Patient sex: M
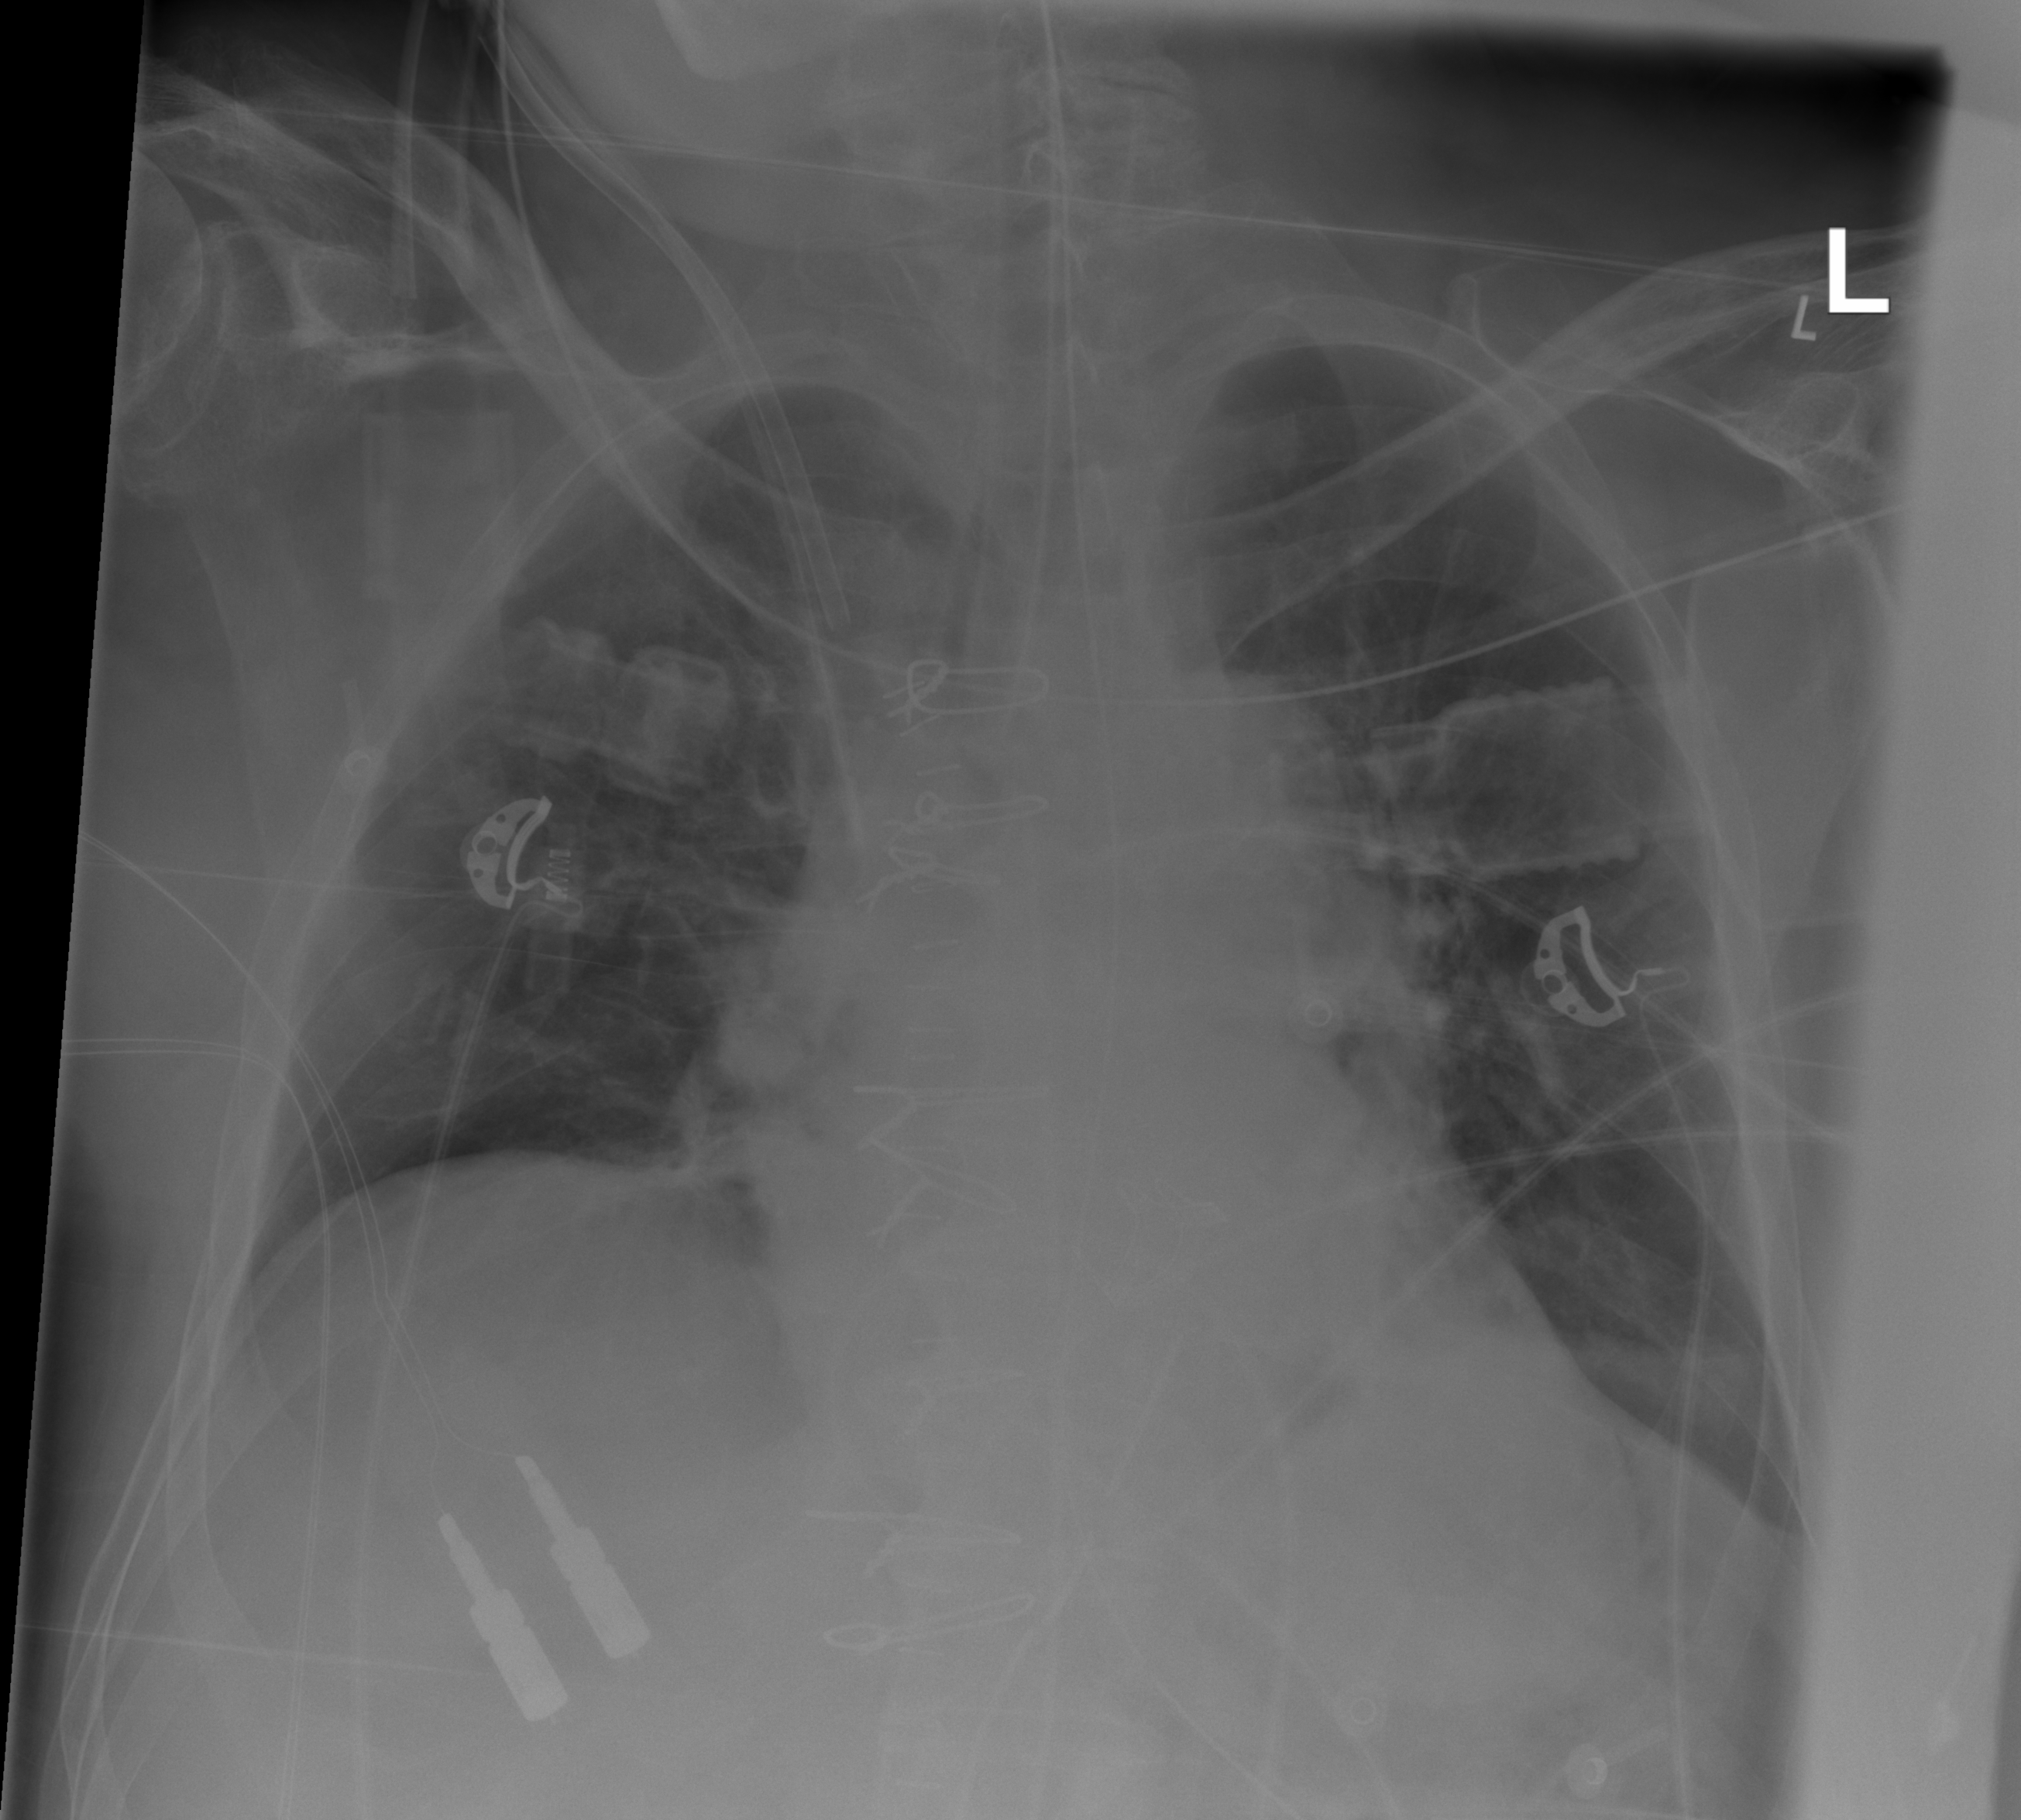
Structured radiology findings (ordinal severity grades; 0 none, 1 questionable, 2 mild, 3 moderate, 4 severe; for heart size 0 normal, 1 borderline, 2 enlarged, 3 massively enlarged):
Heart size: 1
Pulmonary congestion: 0
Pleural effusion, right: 0
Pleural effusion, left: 0
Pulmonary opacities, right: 2
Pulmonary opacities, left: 0
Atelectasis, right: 2
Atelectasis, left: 2